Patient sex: M
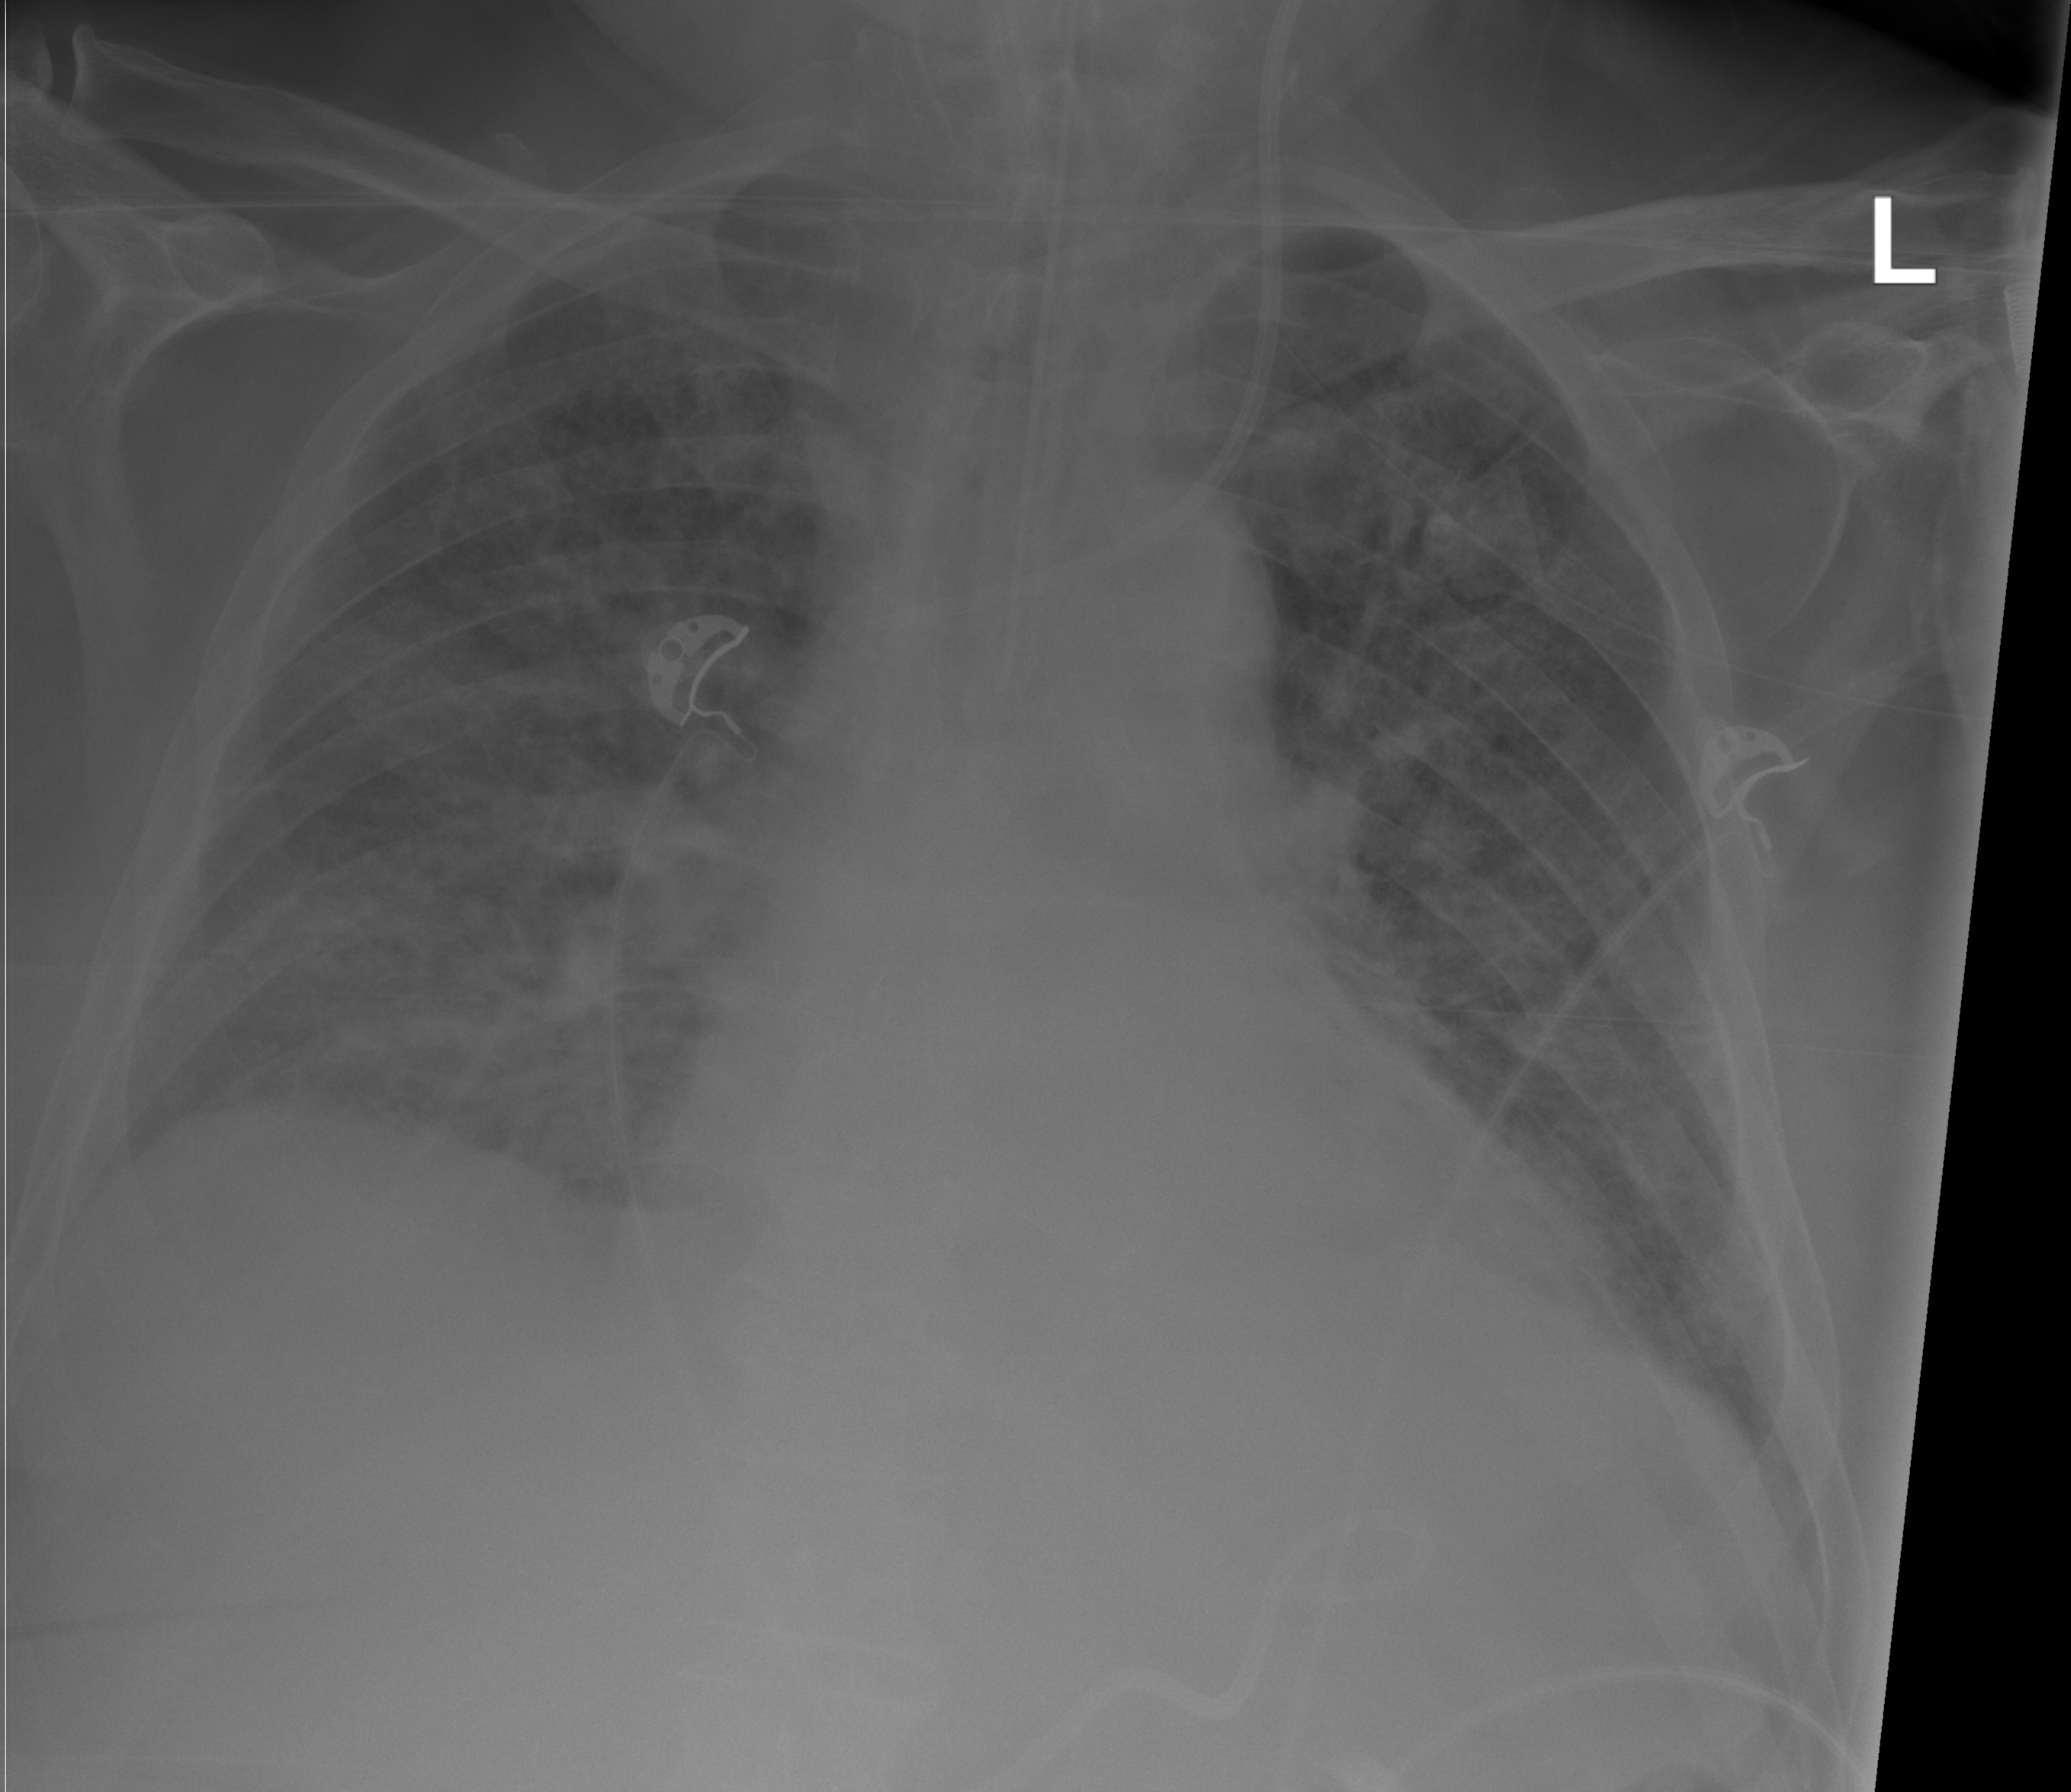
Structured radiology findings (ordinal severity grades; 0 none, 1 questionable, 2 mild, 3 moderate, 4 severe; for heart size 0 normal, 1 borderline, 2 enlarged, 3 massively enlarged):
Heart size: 2
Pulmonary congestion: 3
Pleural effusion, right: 1
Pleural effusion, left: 1
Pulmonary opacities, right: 3
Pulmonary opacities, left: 3
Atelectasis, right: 2
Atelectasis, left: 2